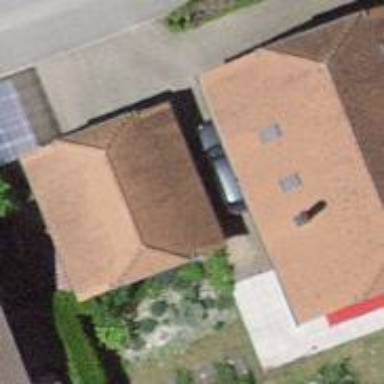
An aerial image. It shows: Garage building.